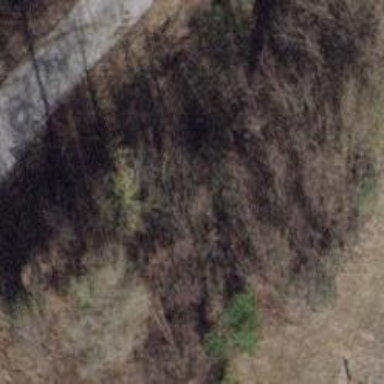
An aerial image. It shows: Retaining wall.